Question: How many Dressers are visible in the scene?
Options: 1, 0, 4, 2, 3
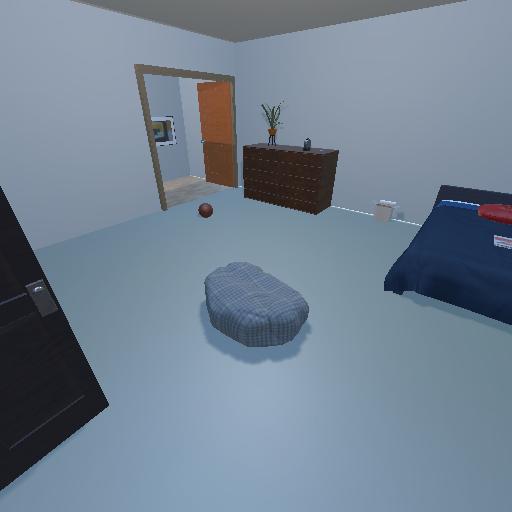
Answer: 1